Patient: sex F, age 82
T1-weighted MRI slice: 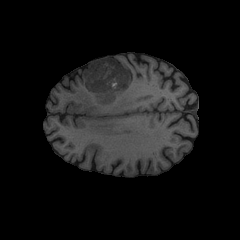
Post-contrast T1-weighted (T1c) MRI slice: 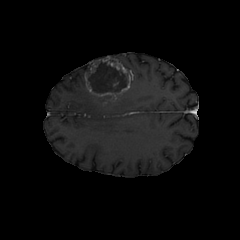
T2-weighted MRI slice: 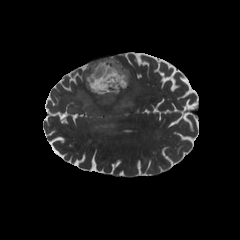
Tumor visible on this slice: yes
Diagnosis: Glioblastoma, IDH-wildtype
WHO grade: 4